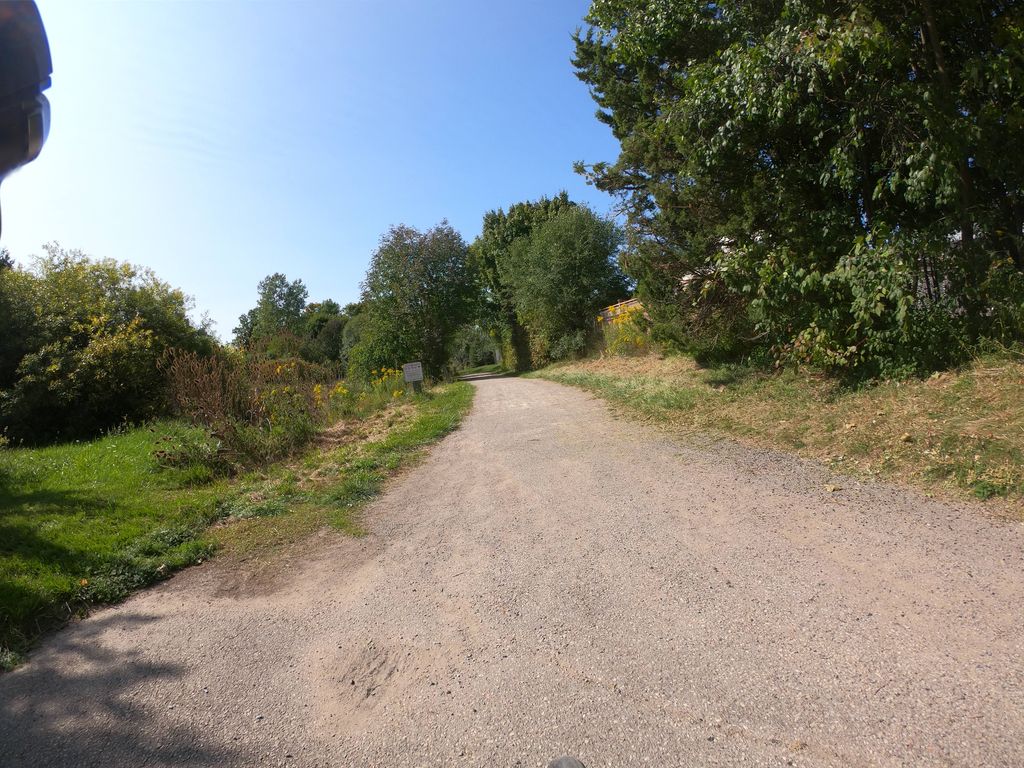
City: kitchener-waterloo